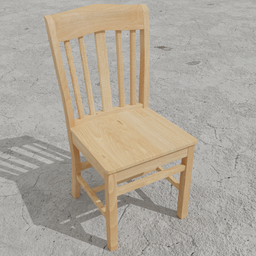
Label: furniture